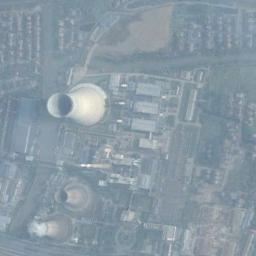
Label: thermal_power_station